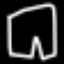
Label: pants